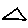
Label: triangle